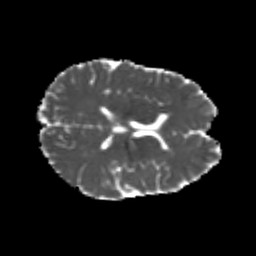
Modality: MD
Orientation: axial
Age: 20
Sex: female
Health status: healthy
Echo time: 0.074 s